Interaction volume radius: 5 \u00c5
Interaction volume height: 30 \u00c5
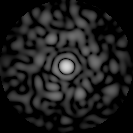
Disorder parameter: 0.8331